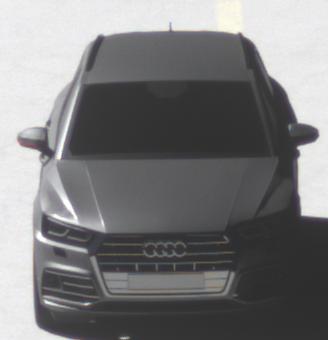
Make: Audi
Model: Q5 45 TFSI
Detailed model: Q5 (FY)
Model produced from: 2019/01
Model produced until: 2019/05
Doors: 5
Color: gray
Road condition: dry road
Daytime: morning or afternoon
Contrast: high contrast